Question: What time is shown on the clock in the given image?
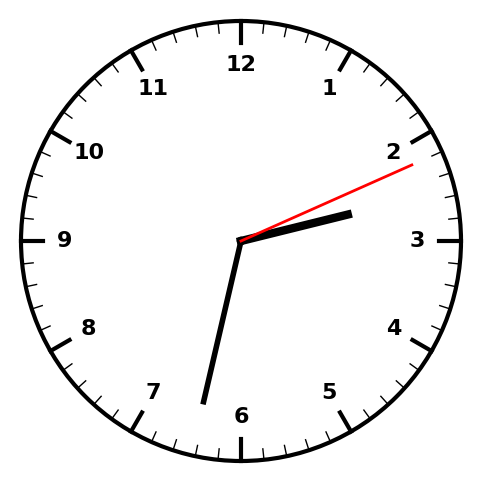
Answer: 02:32:11